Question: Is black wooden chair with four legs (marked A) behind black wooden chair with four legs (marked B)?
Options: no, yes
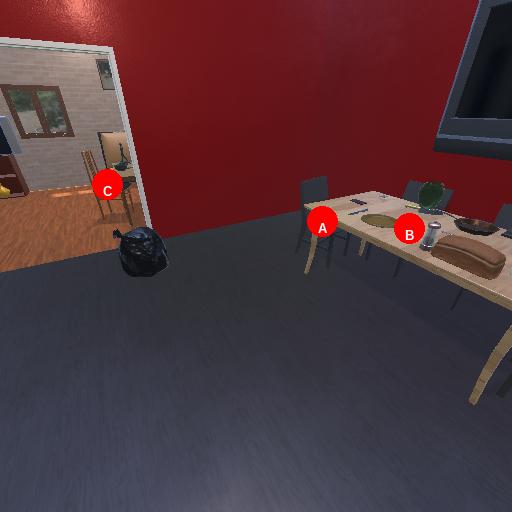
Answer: no